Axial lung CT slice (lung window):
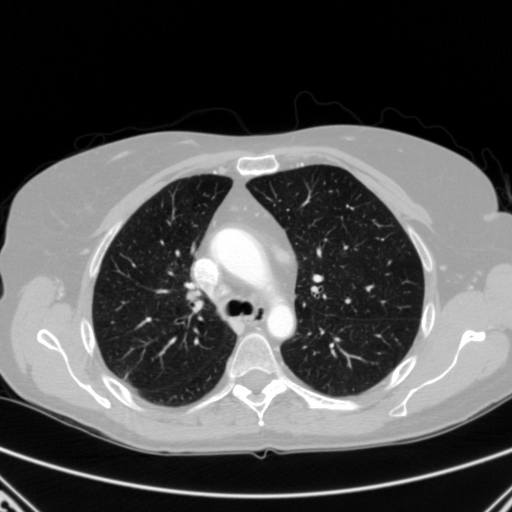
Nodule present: no